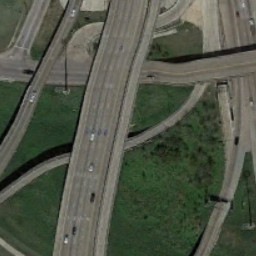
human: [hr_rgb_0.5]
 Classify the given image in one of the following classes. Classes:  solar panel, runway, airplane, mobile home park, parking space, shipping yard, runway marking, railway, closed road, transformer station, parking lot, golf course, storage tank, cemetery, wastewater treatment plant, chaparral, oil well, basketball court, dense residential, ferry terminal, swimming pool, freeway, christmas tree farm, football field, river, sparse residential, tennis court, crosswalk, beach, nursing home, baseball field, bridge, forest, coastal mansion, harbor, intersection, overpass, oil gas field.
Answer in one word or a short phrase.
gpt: overpass